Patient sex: F
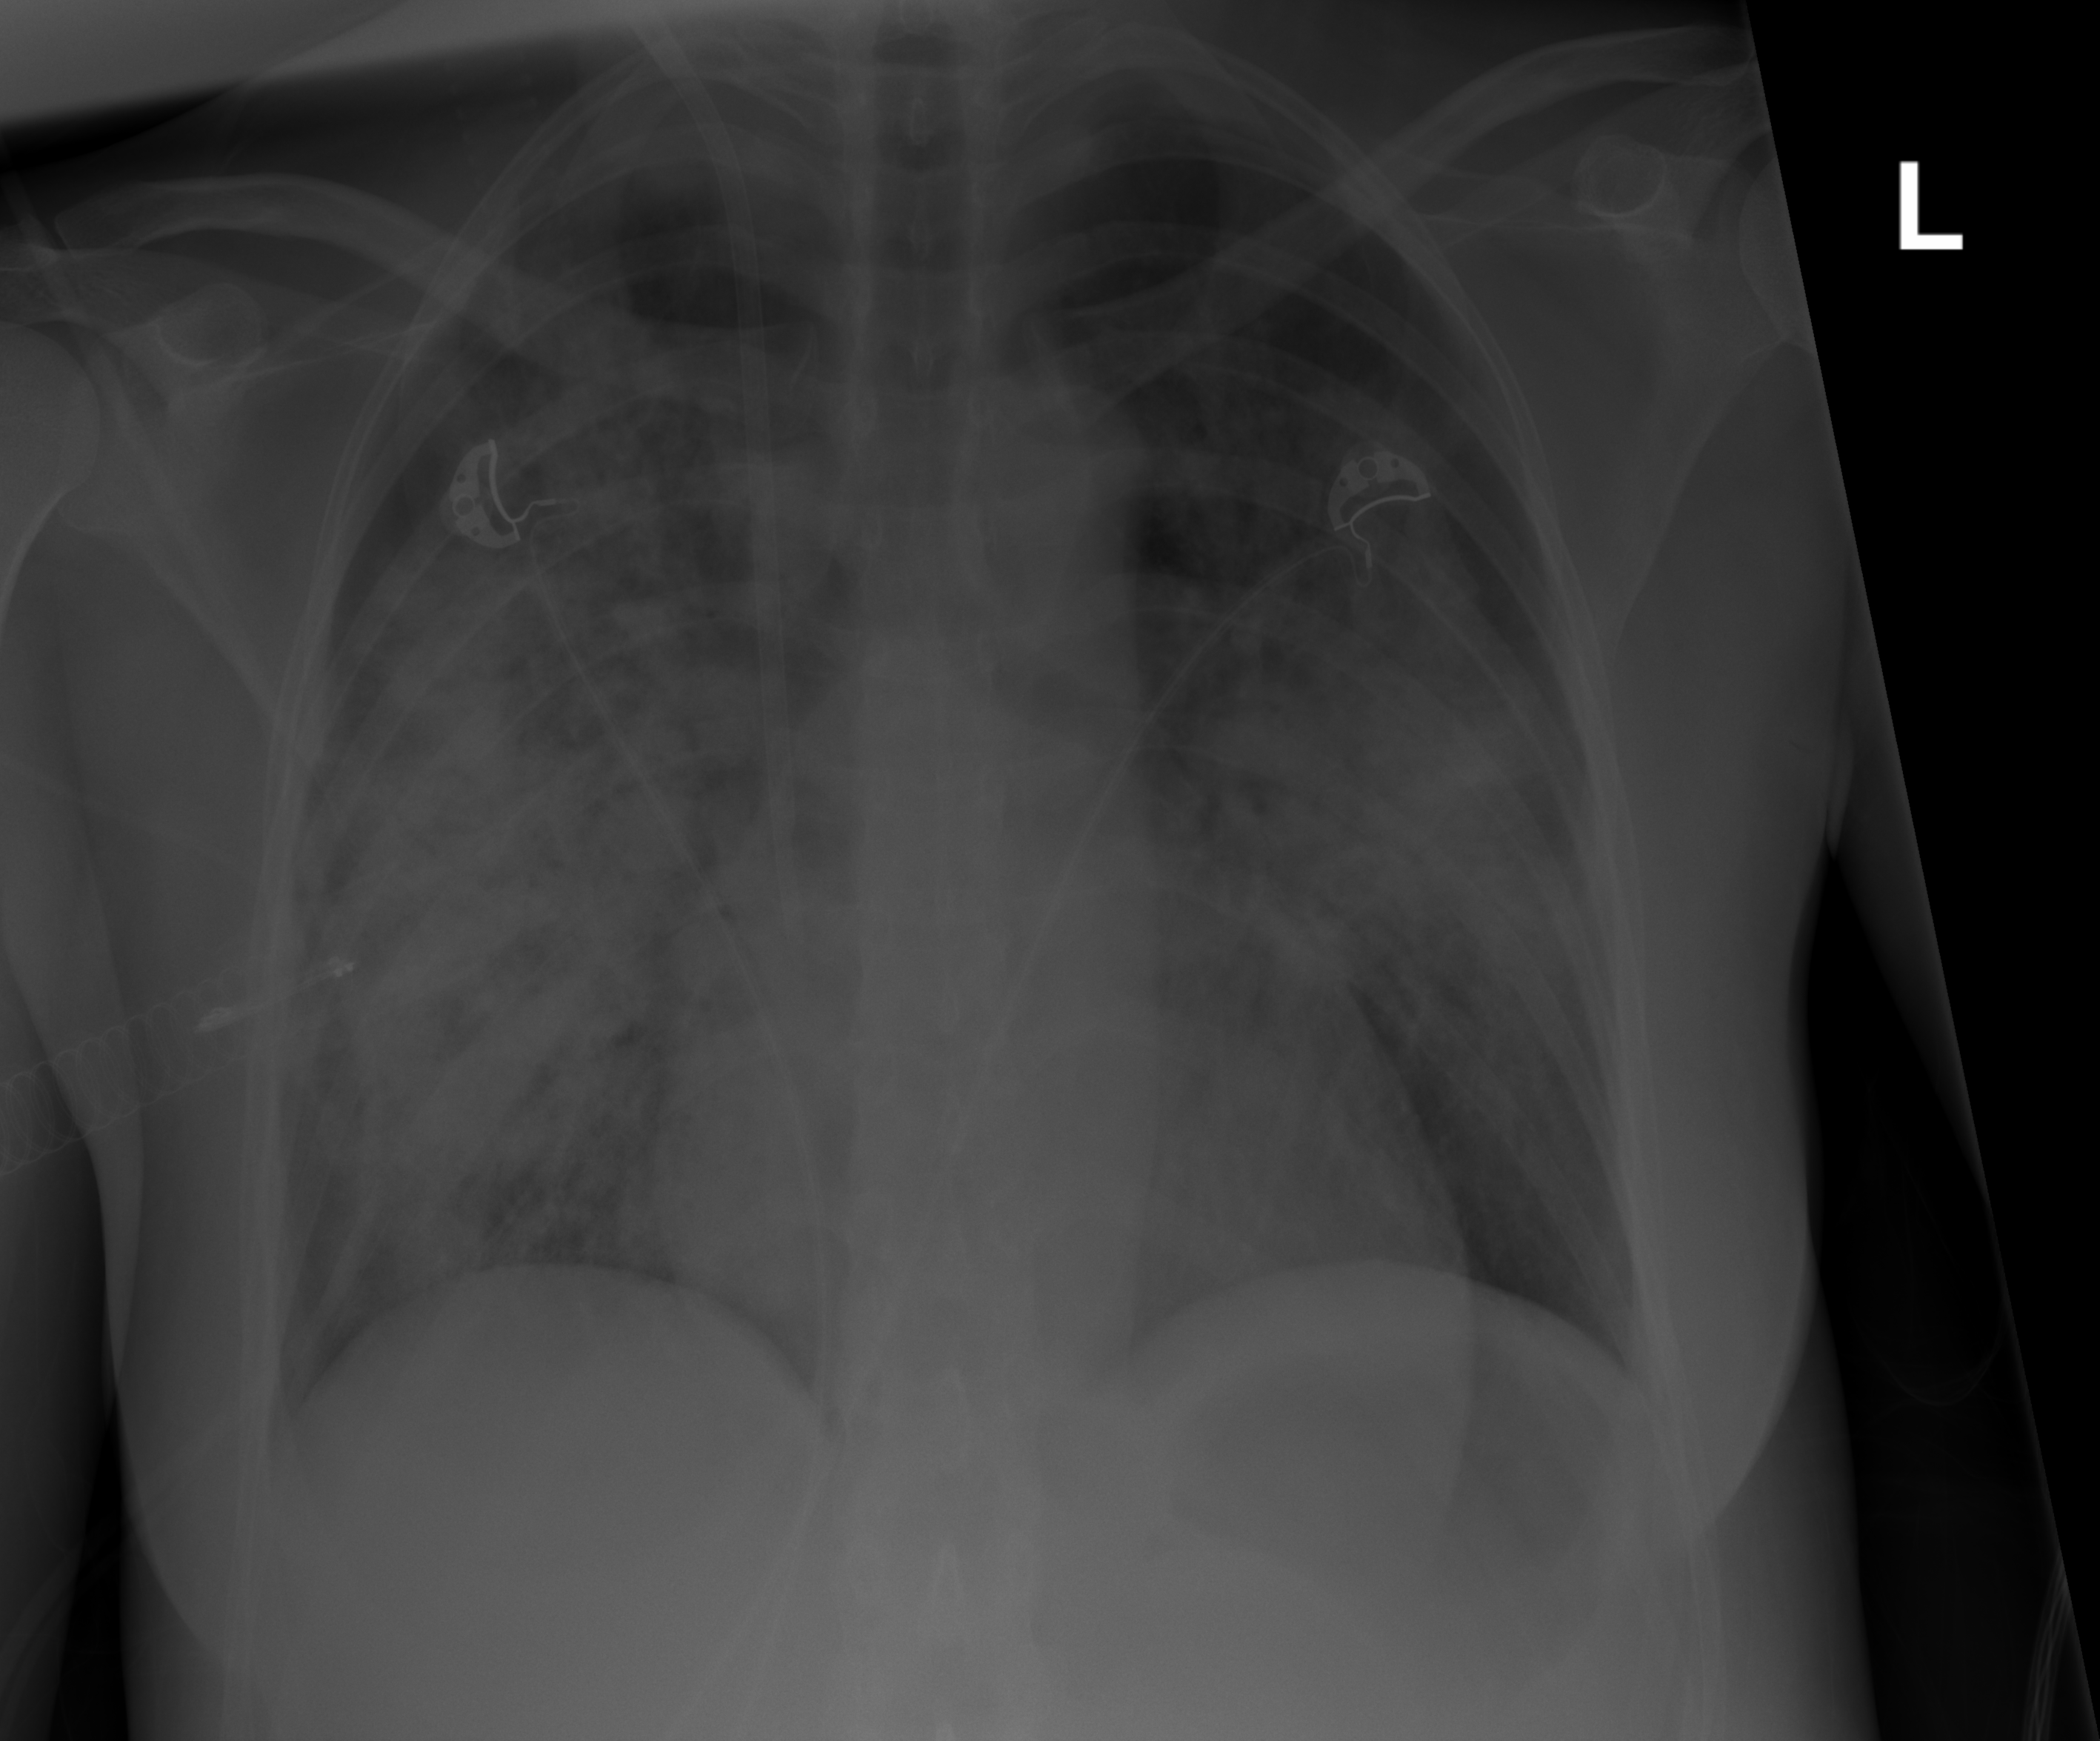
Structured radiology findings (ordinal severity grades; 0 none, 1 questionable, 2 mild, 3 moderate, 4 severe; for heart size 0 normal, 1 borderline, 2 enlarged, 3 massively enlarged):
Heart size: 0
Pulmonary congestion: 0
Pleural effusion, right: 0
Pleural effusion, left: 0
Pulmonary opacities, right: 4
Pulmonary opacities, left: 3
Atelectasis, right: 0
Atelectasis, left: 0